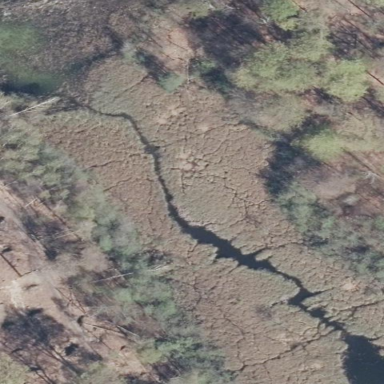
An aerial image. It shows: Wetland area dominated by reedbeds.